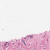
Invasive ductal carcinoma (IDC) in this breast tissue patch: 0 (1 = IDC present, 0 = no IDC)